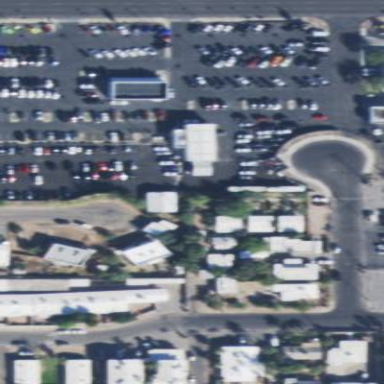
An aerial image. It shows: Car shop.